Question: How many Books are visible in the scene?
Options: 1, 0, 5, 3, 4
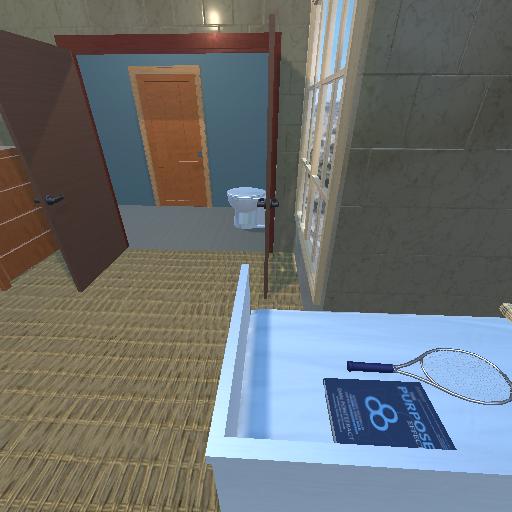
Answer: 1